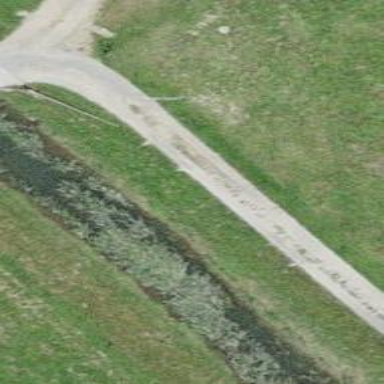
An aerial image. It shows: Dirt service road.